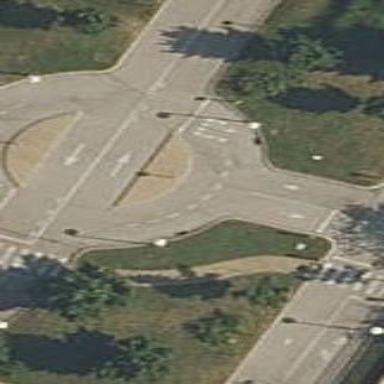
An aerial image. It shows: Circular junction on service road.